Question: I need to calculate the hash of my raw HTTP post request and compare it with the signature hash in the header of the same in Java. The problem is, I have tried multiple methods but I am unable to extract the exact POST request sent. Attached is the request:

I need exact same string (along with all the % and other symbols) since even a single space difference would generate an incorrect hash. Can we use custom-filters here, if yes then how exactly?
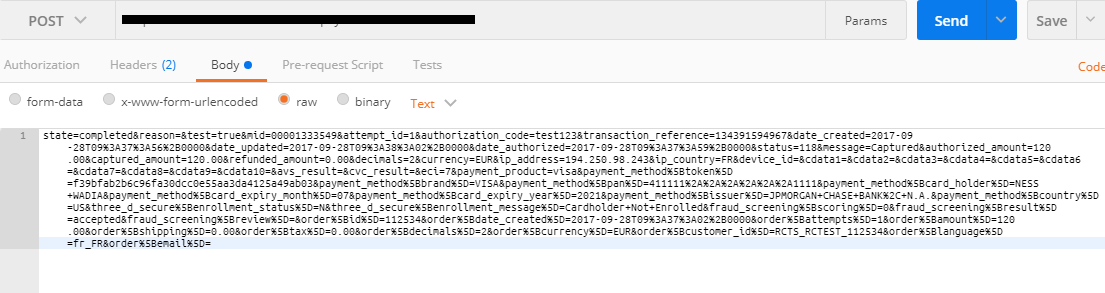
Answer: Are you using servlet or jersey? In servlet you can get the request's raw stream and convert to string. 'HttpServletRequest#getInputStream()' or <URL>.
e.g
'''
InputStream body = request.getInputStream();
// ..
'''
Edit: Adding code that I have, which works.
'''
@Override
protected void doPost(HttpServletRequest request, HttpServletResponse response)
throws ServletException, IOException {
InputStream is = request.getInputStream();
//this convertStreamToString is my internal method. You can have any your own conversion API
System.out.println("----"+convertStreamToString(is));
processRequest(request, response);
}
'''